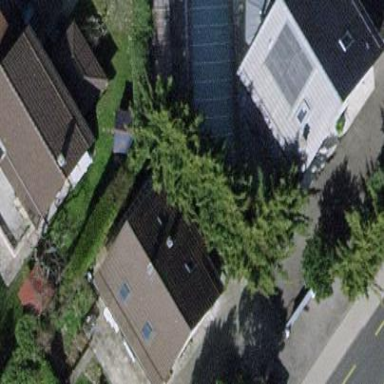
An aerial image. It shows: Detached building.